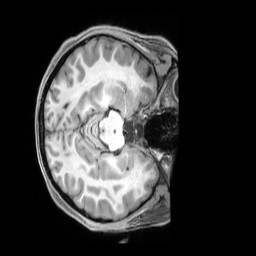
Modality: T1w
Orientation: axial
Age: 33
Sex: female
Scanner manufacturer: siemens
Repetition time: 2.3 s
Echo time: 0.00229 s